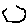
Label: hexagon